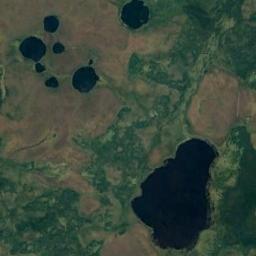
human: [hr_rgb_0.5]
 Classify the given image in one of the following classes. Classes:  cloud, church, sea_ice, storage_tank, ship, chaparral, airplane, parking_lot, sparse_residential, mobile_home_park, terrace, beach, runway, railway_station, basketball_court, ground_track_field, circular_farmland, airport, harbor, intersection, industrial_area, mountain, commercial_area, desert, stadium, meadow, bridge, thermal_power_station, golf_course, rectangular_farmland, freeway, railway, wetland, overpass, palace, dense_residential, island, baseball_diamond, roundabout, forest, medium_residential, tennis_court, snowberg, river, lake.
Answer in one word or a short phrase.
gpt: lake